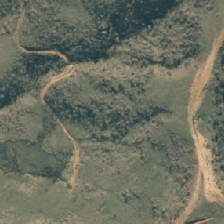
Land cover: grose_broom